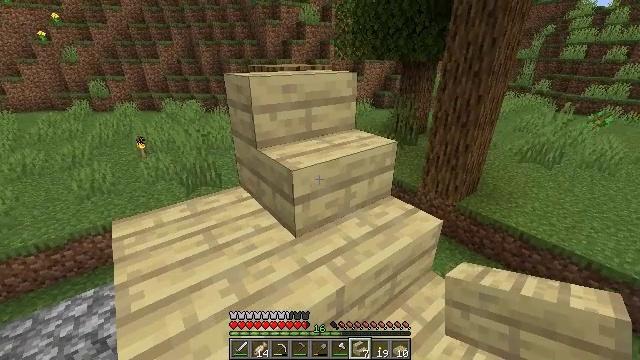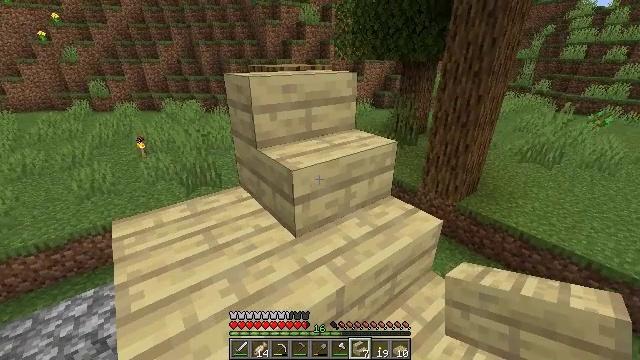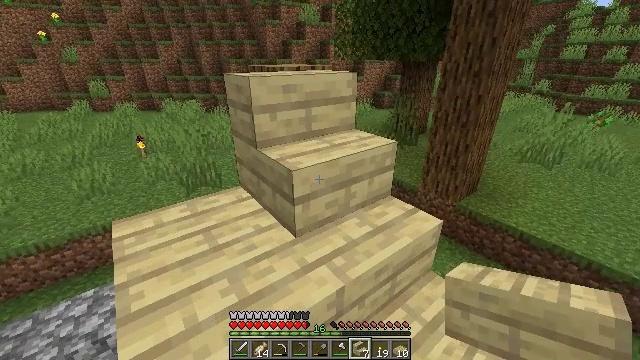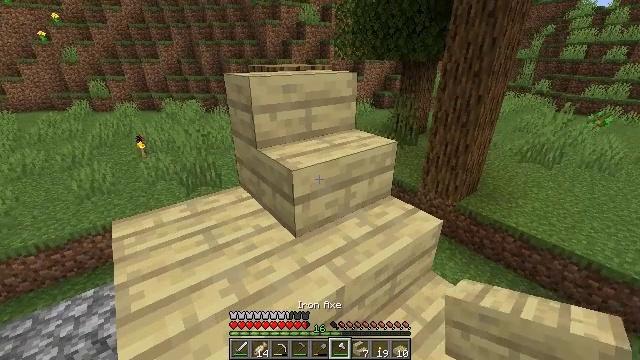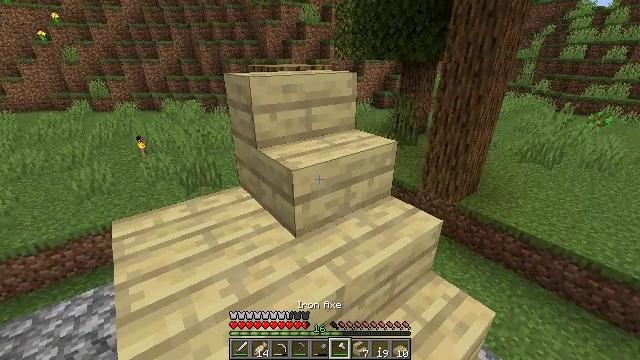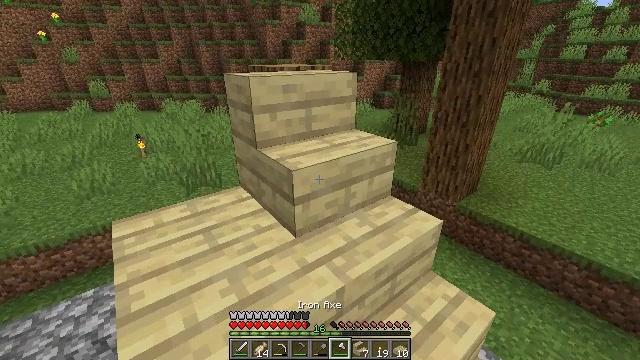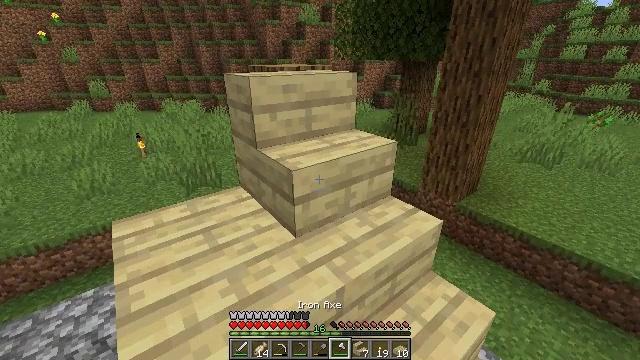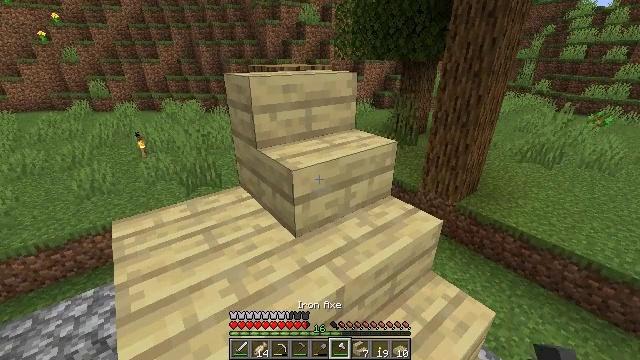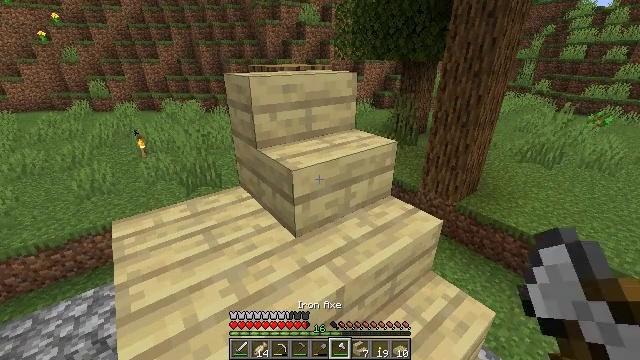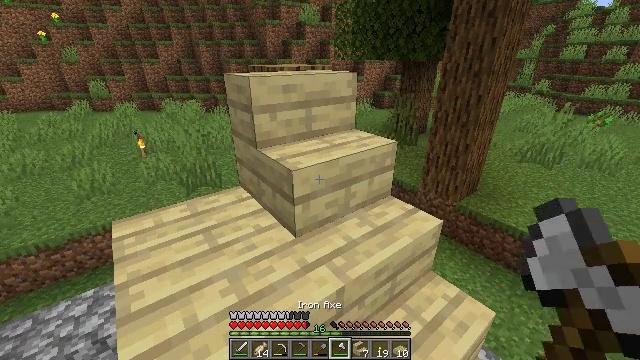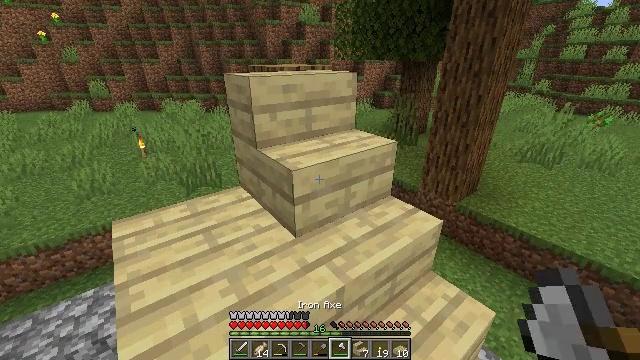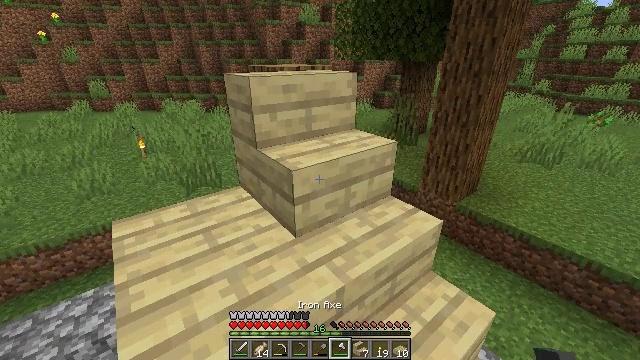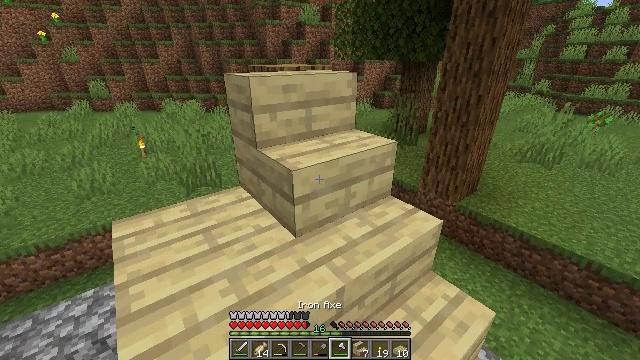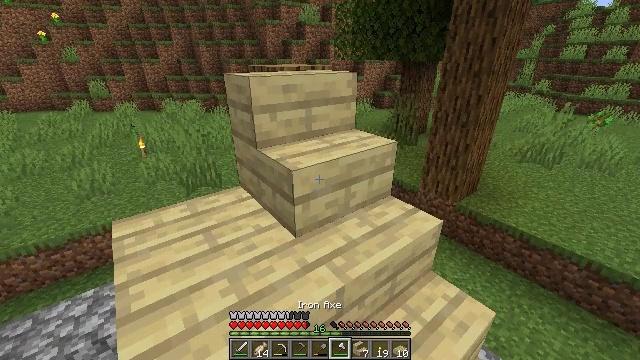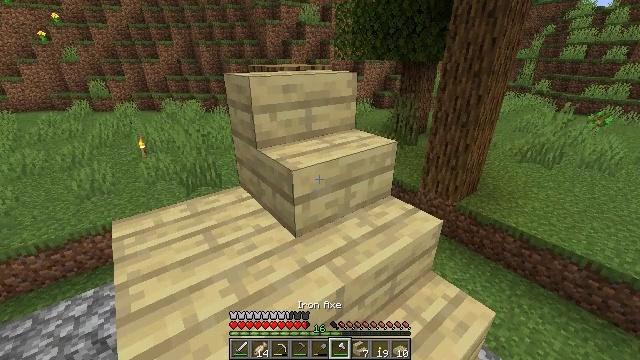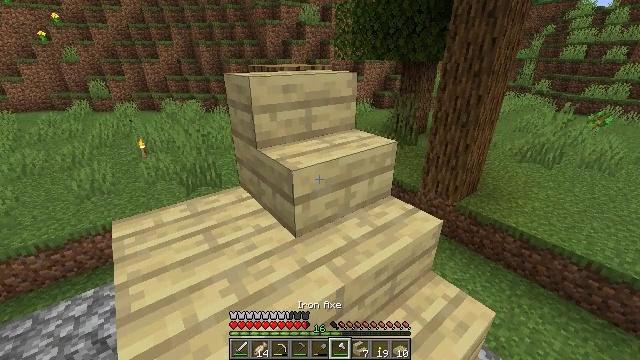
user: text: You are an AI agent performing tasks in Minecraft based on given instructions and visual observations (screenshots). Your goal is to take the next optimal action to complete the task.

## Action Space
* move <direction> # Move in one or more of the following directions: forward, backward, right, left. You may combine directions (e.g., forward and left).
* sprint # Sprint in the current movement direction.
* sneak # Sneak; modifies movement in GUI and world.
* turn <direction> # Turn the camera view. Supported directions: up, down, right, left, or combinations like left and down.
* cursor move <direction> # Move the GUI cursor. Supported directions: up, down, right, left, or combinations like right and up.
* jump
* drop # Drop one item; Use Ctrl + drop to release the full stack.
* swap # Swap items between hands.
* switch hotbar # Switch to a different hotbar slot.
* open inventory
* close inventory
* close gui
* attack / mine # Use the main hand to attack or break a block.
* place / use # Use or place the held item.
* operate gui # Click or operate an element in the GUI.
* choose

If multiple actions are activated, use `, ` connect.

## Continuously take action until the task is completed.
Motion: motion action
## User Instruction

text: Remove the birch stairs.
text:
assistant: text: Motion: no_op
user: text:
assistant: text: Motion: no_op
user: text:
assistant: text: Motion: no_op
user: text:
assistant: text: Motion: no_op
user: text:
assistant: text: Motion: no_op
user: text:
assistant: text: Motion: no_op
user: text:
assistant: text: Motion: no_op
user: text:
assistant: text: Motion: no_op
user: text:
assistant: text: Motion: no_op
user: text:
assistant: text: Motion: no_op
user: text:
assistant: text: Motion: no_op
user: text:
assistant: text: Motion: no_op
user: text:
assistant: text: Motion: no_op
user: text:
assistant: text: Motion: no_op
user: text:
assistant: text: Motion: no_op
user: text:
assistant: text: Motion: no_op
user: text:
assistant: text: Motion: no_op
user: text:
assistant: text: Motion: no_op
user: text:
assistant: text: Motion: no_op
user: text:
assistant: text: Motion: no_op
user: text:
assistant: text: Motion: no_op
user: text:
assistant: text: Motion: no_op
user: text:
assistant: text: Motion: no_op
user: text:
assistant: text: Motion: attack / mine
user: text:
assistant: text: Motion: attack / mine
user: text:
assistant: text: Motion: attack / mine
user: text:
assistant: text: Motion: attack / mine
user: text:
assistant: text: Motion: attack / mine
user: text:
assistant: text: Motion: attack / mine
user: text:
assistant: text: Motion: attack / mine